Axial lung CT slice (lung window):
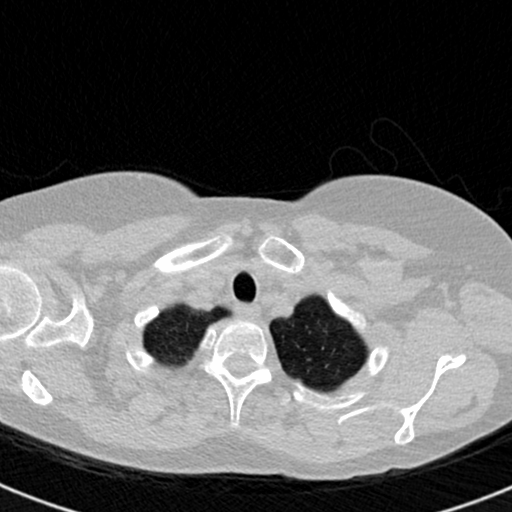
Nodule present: no